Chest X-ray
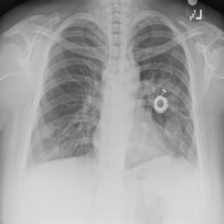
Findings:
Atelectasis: negative
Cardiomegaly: negative
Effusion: negative
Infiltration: negative
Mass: negative
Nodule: negative
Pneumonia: negative
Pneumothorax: negative
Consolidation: negative
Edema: negative
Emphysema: negative
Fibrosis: negative
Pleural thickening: negative
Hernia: negative